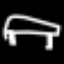
Label: bed